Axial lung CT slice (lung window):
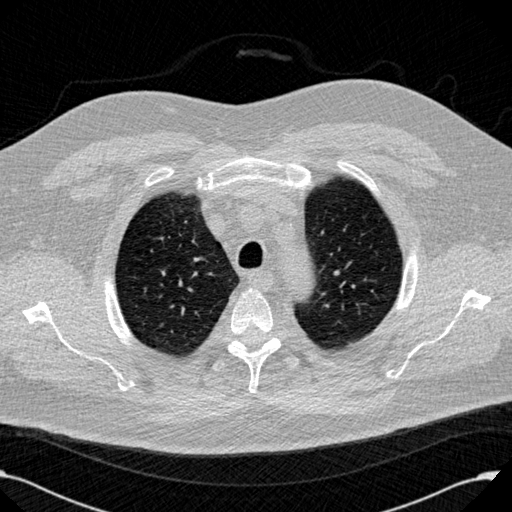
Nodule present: no